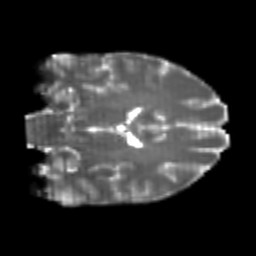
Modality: T2w
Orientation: coronal
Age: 20
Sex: male
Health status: healthy
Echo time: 0.074 s